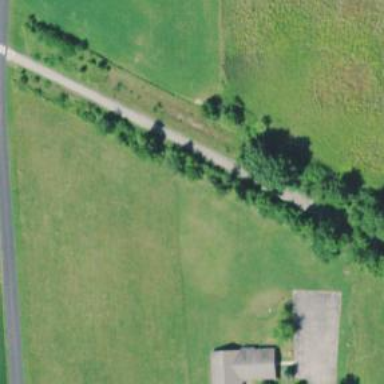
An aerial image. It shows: Abandoned railway in the form of cycleway.